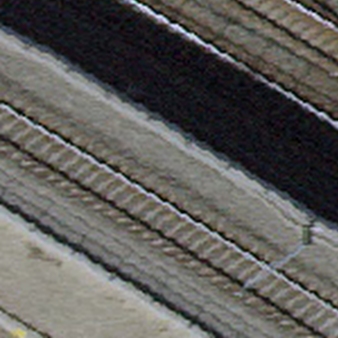
Label: other